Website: bh-photo
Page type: customer-info-address
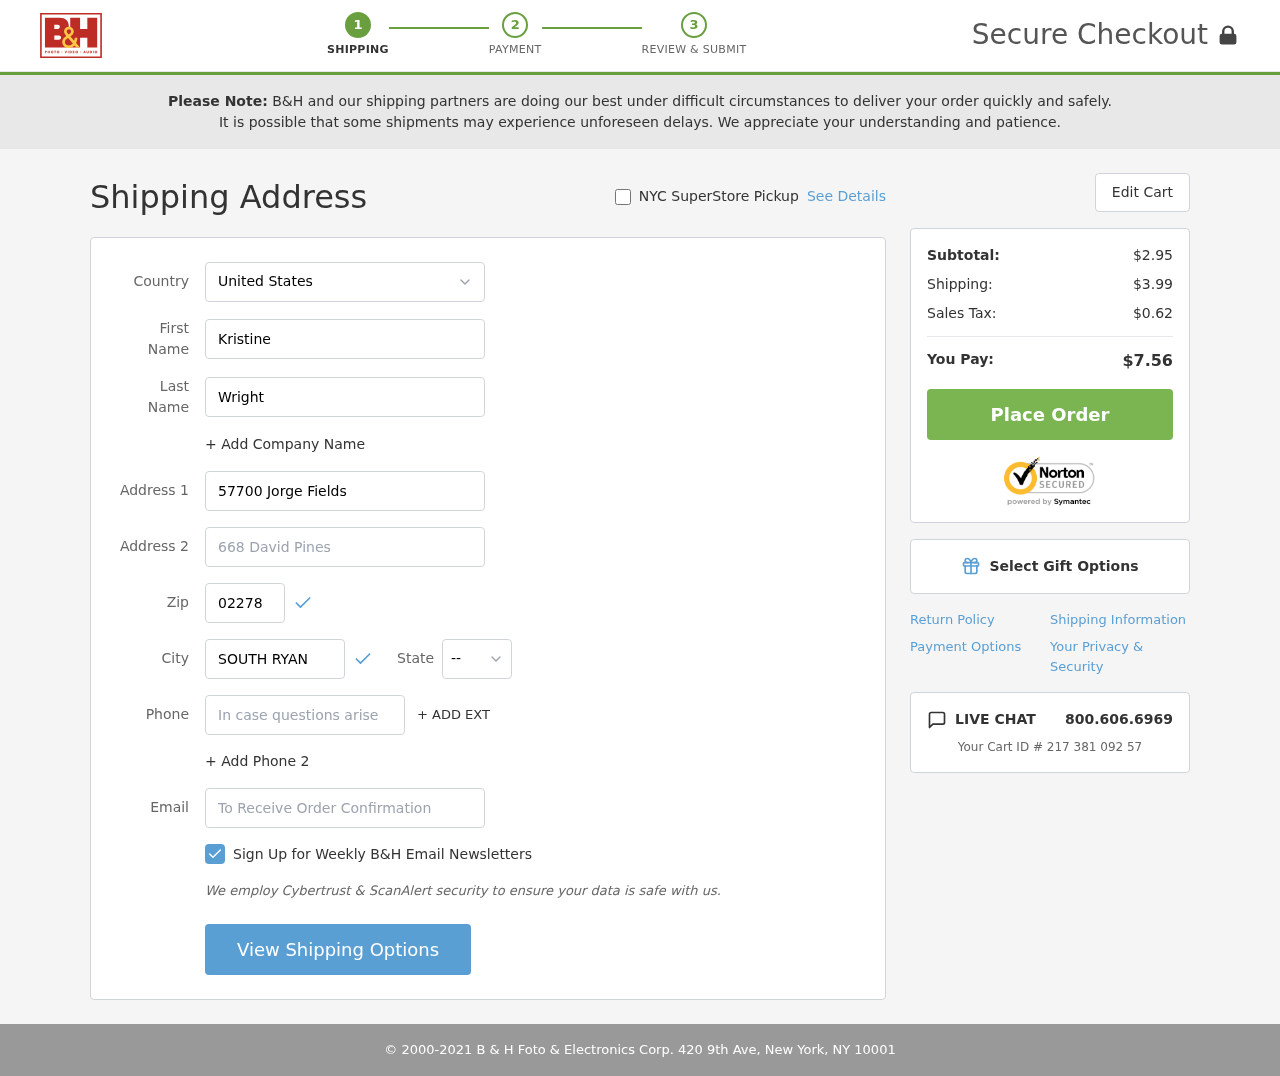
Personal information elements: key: PII_CITY
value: South Ryan
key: PII_COUNTRY
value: United States
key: PII_EMAIL
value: kwright@yahoo.com
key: PII_FIRSTNAME
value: Kristine
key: PII_LASTNAME
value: Wright
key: PII_PHONE
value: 9737414340
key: PII_POSTCODE
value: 02278
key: PII_STATE_ABBR
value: NH
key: PII_STREET
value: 57700 Jorge Fields
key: PII_STREET2
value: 668 David Pines
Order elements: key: ORDER_SUBTOTAL
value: $2.95
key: ORDER_SHIPPING_COST
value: $3.99
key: ORDER_TAX
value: $0.62
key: ORDER_TOTAL
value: $7.56
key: ORDER_ID
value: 217 381 092 57